Question: I have a grid (dhtmlx) with lots of rows. What I am trying to achieve is to get all the values of clicked radio button of each row plus the row id separated by comma and put it into an input box ? The row ids and radio button values are separated by :
The row ids are automatically generated in this format 110014742~01~01
rowId:radioBtnValue, rowId:radioBtnValue, rowId:radioBtnValue
<PHONE>~01~01:02, 110012178~01~01:05, 110014742~01~01:03 --> inside the input box when the radio buttons are clicked.
The column that contains all the radio button and its header had an id of rbBtn_sel
There will be another button when it is clicked will take the values from the input box and save it.
'''
function DoRowSaveConfig() {
var colIndex=mygrid.getColIndexById("rdBtn_sel");
var radioBtn = mygrid.getCheckedRows(colIndex);
var CommaCount = radioBtn.split(",").length - 1 ;
for (var i= 0; i<radioBtn.length; i++)
if (radioBtn[i].checked) {
var selectedVal = radioBtn[i].value;
document.getElementById('an.ret.sys.4.').value = selectedVal;
document.getElementById('an.ret.sys.5.').click();
}
}
return false;
};
'''
Maybe Jquery will have a better solution. Open to it.
<URL>

/**********EDIT**************/
Thanks all, and it works as expected but I may have mislead you. Upon clicking the radio button it needs to get the value of the row id not id(second col). Updated the image.
Row ids are automatically generated in this format 110012178~01~01. Also we are using xml and DHTMLX grid will automatically convert to a table.
'''
<rows><row id="<PHONE>~01~01"><cell>James Brown</cell>
<cell>12545</cell>
<cell><![CDATA[<div class="rd"><input type="radio" name="<PHONE>" value="00"></div>
<div class="rd"><input type="radio" name="1100121780101" value="01"></div>
<div class="rd"><input type="radio" name="<PHONE>" value="02"></div>
<div class="rd"><input type="radio" name="<PHONE>" value="03"></div>
<div class="rd"><input type="radio" name="<PHONE>" value="04"></div>
<div class="rd"><input type="radio" name="<PHONE>" value="05"></div>
<div class="rd"><input type="radio" name="<PHONE>" value="06"></div>]]>
</cell>
</row>\</rows>';
'''
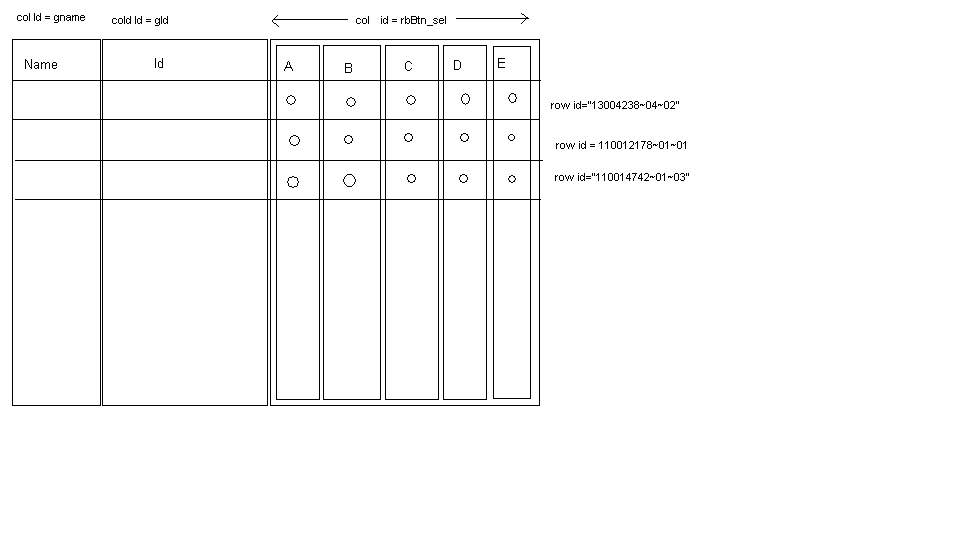
Answer: Here is my attempt - note it is much simpler than the map and assume you only have radios that you want to handle on the page
<URL>
'''
$(function() {
$("input[type=radio]").on("click",function() {
var clicked = [];
$("input[type=radio]:checked").each(function() {
clicked.push($(this).closest("td").prev().text()+"~"+this.value);
});
$("#an\.ret\.sys\.4\.").val(clicked);
});
});
'''
If you need the NAME of the radio:
'''
clicked.push(this.name+":"+this.value);
'''